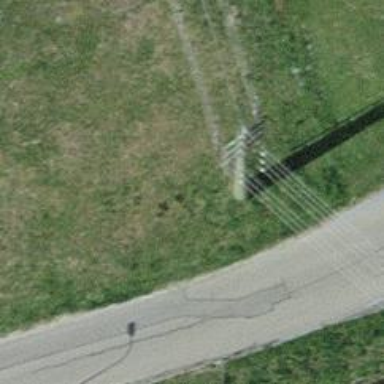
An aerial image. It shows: Power line is depicted.